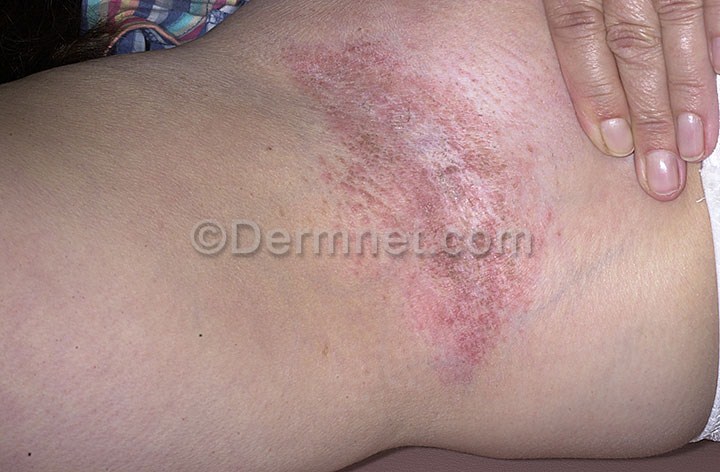
Disease: Psoriasis pictures Lichen Planus and related diseases